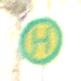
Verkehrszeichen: Haltestelle
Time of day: MorningAfternoon
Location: Outdoor (Urban)
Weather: PartlyCloudy
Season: NotSpecified
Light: Natural